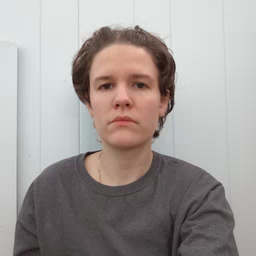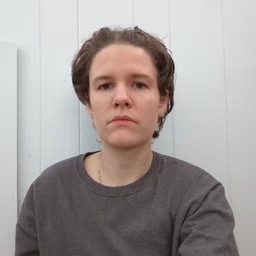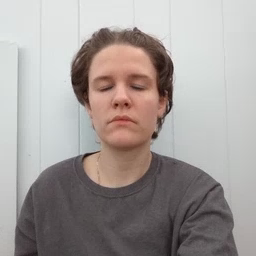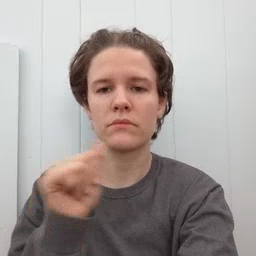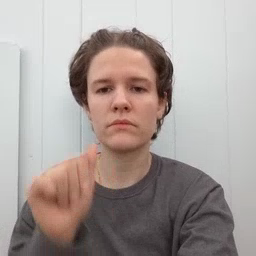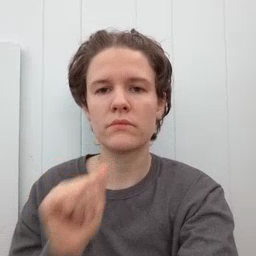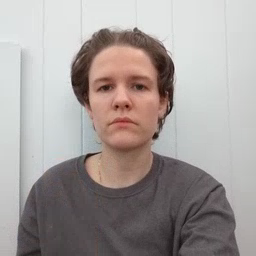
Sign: aunt